【题型】解答题　【知识点】平面几何　【难度】easy
（2025上海杨浦二模）为了让游客更好的观赏花圃景观，某植物园打算在不同形状的花圃内部都建设一条半圆形的步道，要求：一、半圆的外圆不超过各自花圃的范围；二、半圆形步道的圆心在花圃的某一条边上；要求三：半圆形步道的半径尽可能的大（忽略步道的宽度）。

根据以下不同形状的花圃分别按要求画出这个半圆形步道的圆心（不用写作法，保留痕迹），并直接写出不同形状的花圃下半圆形步道的半径。

花圃一：如图1，$\triangle ABC$是一个等腰三角形的花圃，经测量$AB = AC = 13\mathrm{m}$，$BC = 24\mathrm{m}$，半圆形步道的圆心在边$BC$上；

花圃二：如图2，四边形$DEFG$是一个梯形的花圃，$DG \parallel EF$，经测量$DG = 9\mathrm{m}$，$EF = 27\mathrm{m}$，$\angle E = 45^\circ$，$\tan F = 2$，半圆形步道的圆心在边$EF$上。（结果保留根号）

【解答】
【详解】
花圃一：根据题意，当半圆与$AB$，$AC$相切时，半圆的半径最大，如图所示，点$D$即为所求作的圆心；

过点$D$作$DE \perp AB$于点$E$，故$DE$为半圆的半径。

$\because AB = AC = 13\mathrm{m}$，$BC = 24\mathrm{m}$，
由作图得，$AD$垂直平分$BC$，
$\therefore BD = \dfrac{1}{2}BC = 12\mathrm{m}$，
$\therefore AD = \sqrt{AB^2 - BD^2} = 5(\mathrm{m})$，

$\because S_{\triangle ABD} = \dfrac{1}{2}AD \cdot BD = \dfrac{1}{2}AB \cdot DE$，
$\therefore \dfrac{1}{2} \times 5 \times 12 = \dfrac{1}{2} \times 13 \times DE$，
解得$DE = \dfrac{60}{13}\mathrm{m}$。

半圆形步道的半径为$\dfrac{60}{13}\mathrm{m}$；

---

花圃二：根据题意，当半圆与$DE$，$GF$相切时，半圆的半径最大，如图所示，点$A$即为所求作的圆心；

过点$A$作$AN \perp GF$于点$N$，过点$A$作$AM \perp DE$于点$M$。

$\therefore AM = AN$，且$AM$，$AN$为半圆的半径，

$\because \angle E = 45^\circ$，
$\therefore \triangle MEA$是等腰直角三角形，

$\because \tan F = \dfrac{AN}{FN} = 2$，
$\therefore$ 设$FN = x$，则$AM = AN = 2x$，

$\therefore EA = 2\sqrt{2}x$，$AF = \sqrt{AN^2 + NF^2} = \sqrt{5}x$，

$\because EF = EA + AF = 27\mathrm{m}$，
$\therefore 2\sqrt{2}x + \sqrt{5}x = 27$，

解得$x = 18\sqrt{2} - 9\sqrt{5}$，

$\therefore AM = AN = 2x = 36\sqrt{2} - 18\sqrt{5}$，

$\therefore$ 半圆的半径为$(36\sqrt{2} - 18\sqrt{5})\mathrm{m}$。
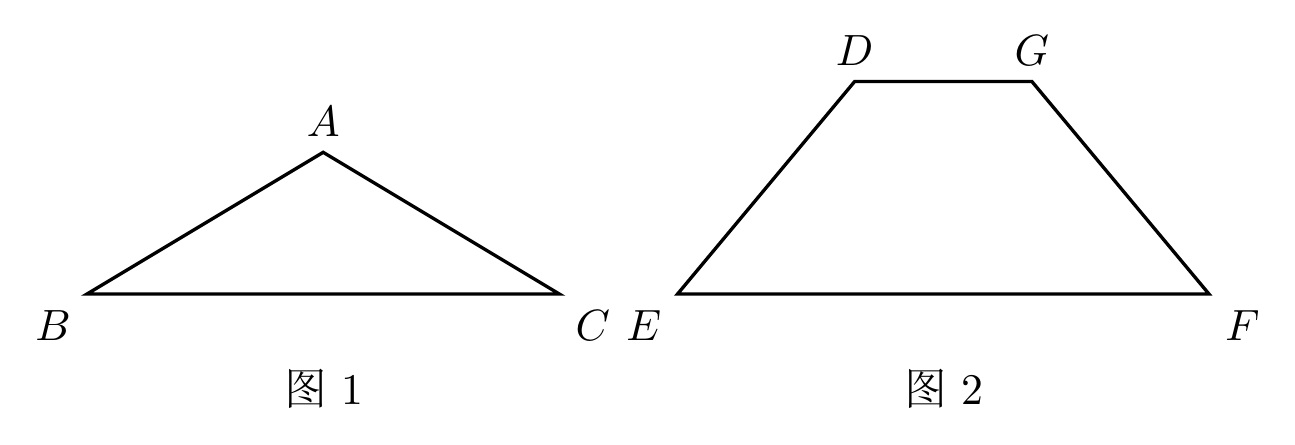